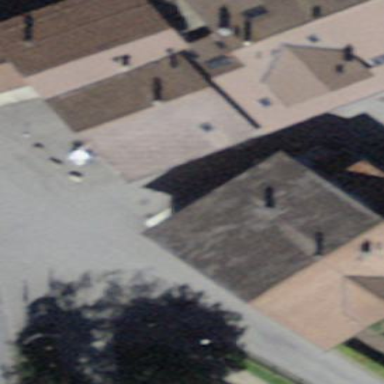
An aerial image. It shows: Residential building.